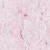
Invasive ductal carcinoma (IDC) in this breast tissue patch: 0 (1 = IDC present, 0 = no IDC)